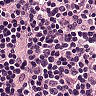
Metastatic tissue present: no